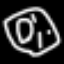
Label: donut